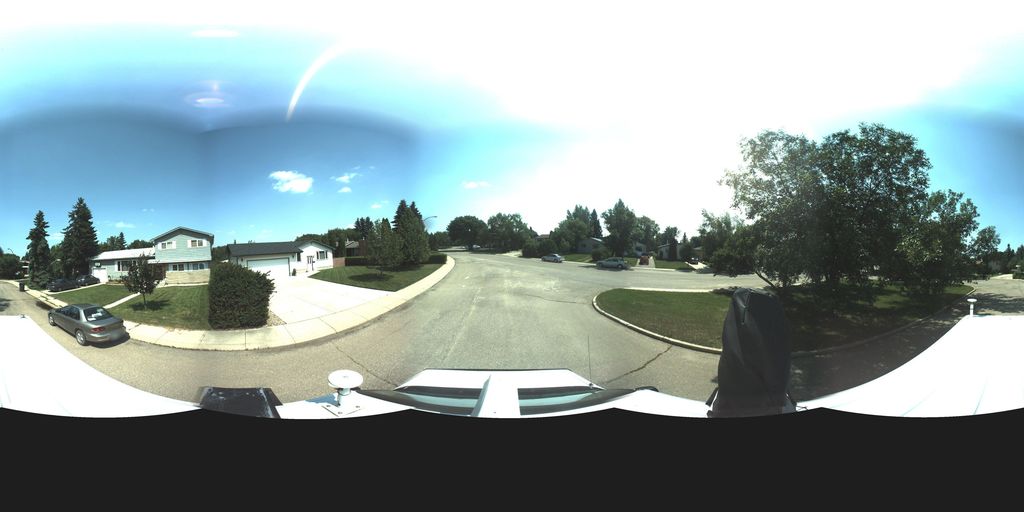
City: saskatoon